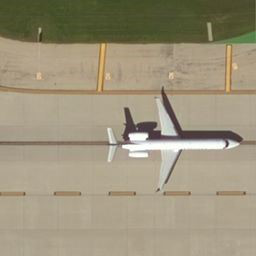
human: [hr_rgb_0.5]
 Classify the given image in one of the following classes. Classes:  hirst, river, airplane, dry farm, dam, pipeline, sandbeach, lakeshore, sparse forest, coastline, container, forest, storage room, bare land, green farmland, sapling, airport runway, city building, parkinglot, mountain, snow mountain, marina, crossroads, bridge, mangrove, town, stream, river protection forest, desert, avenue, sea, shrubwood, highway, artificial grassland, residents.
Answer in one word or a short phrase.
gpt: airplane